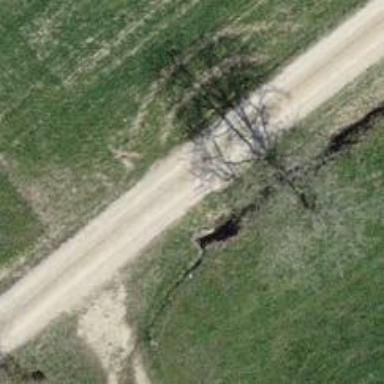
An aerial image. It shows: Culvert tunnel under ditch.